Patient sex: F
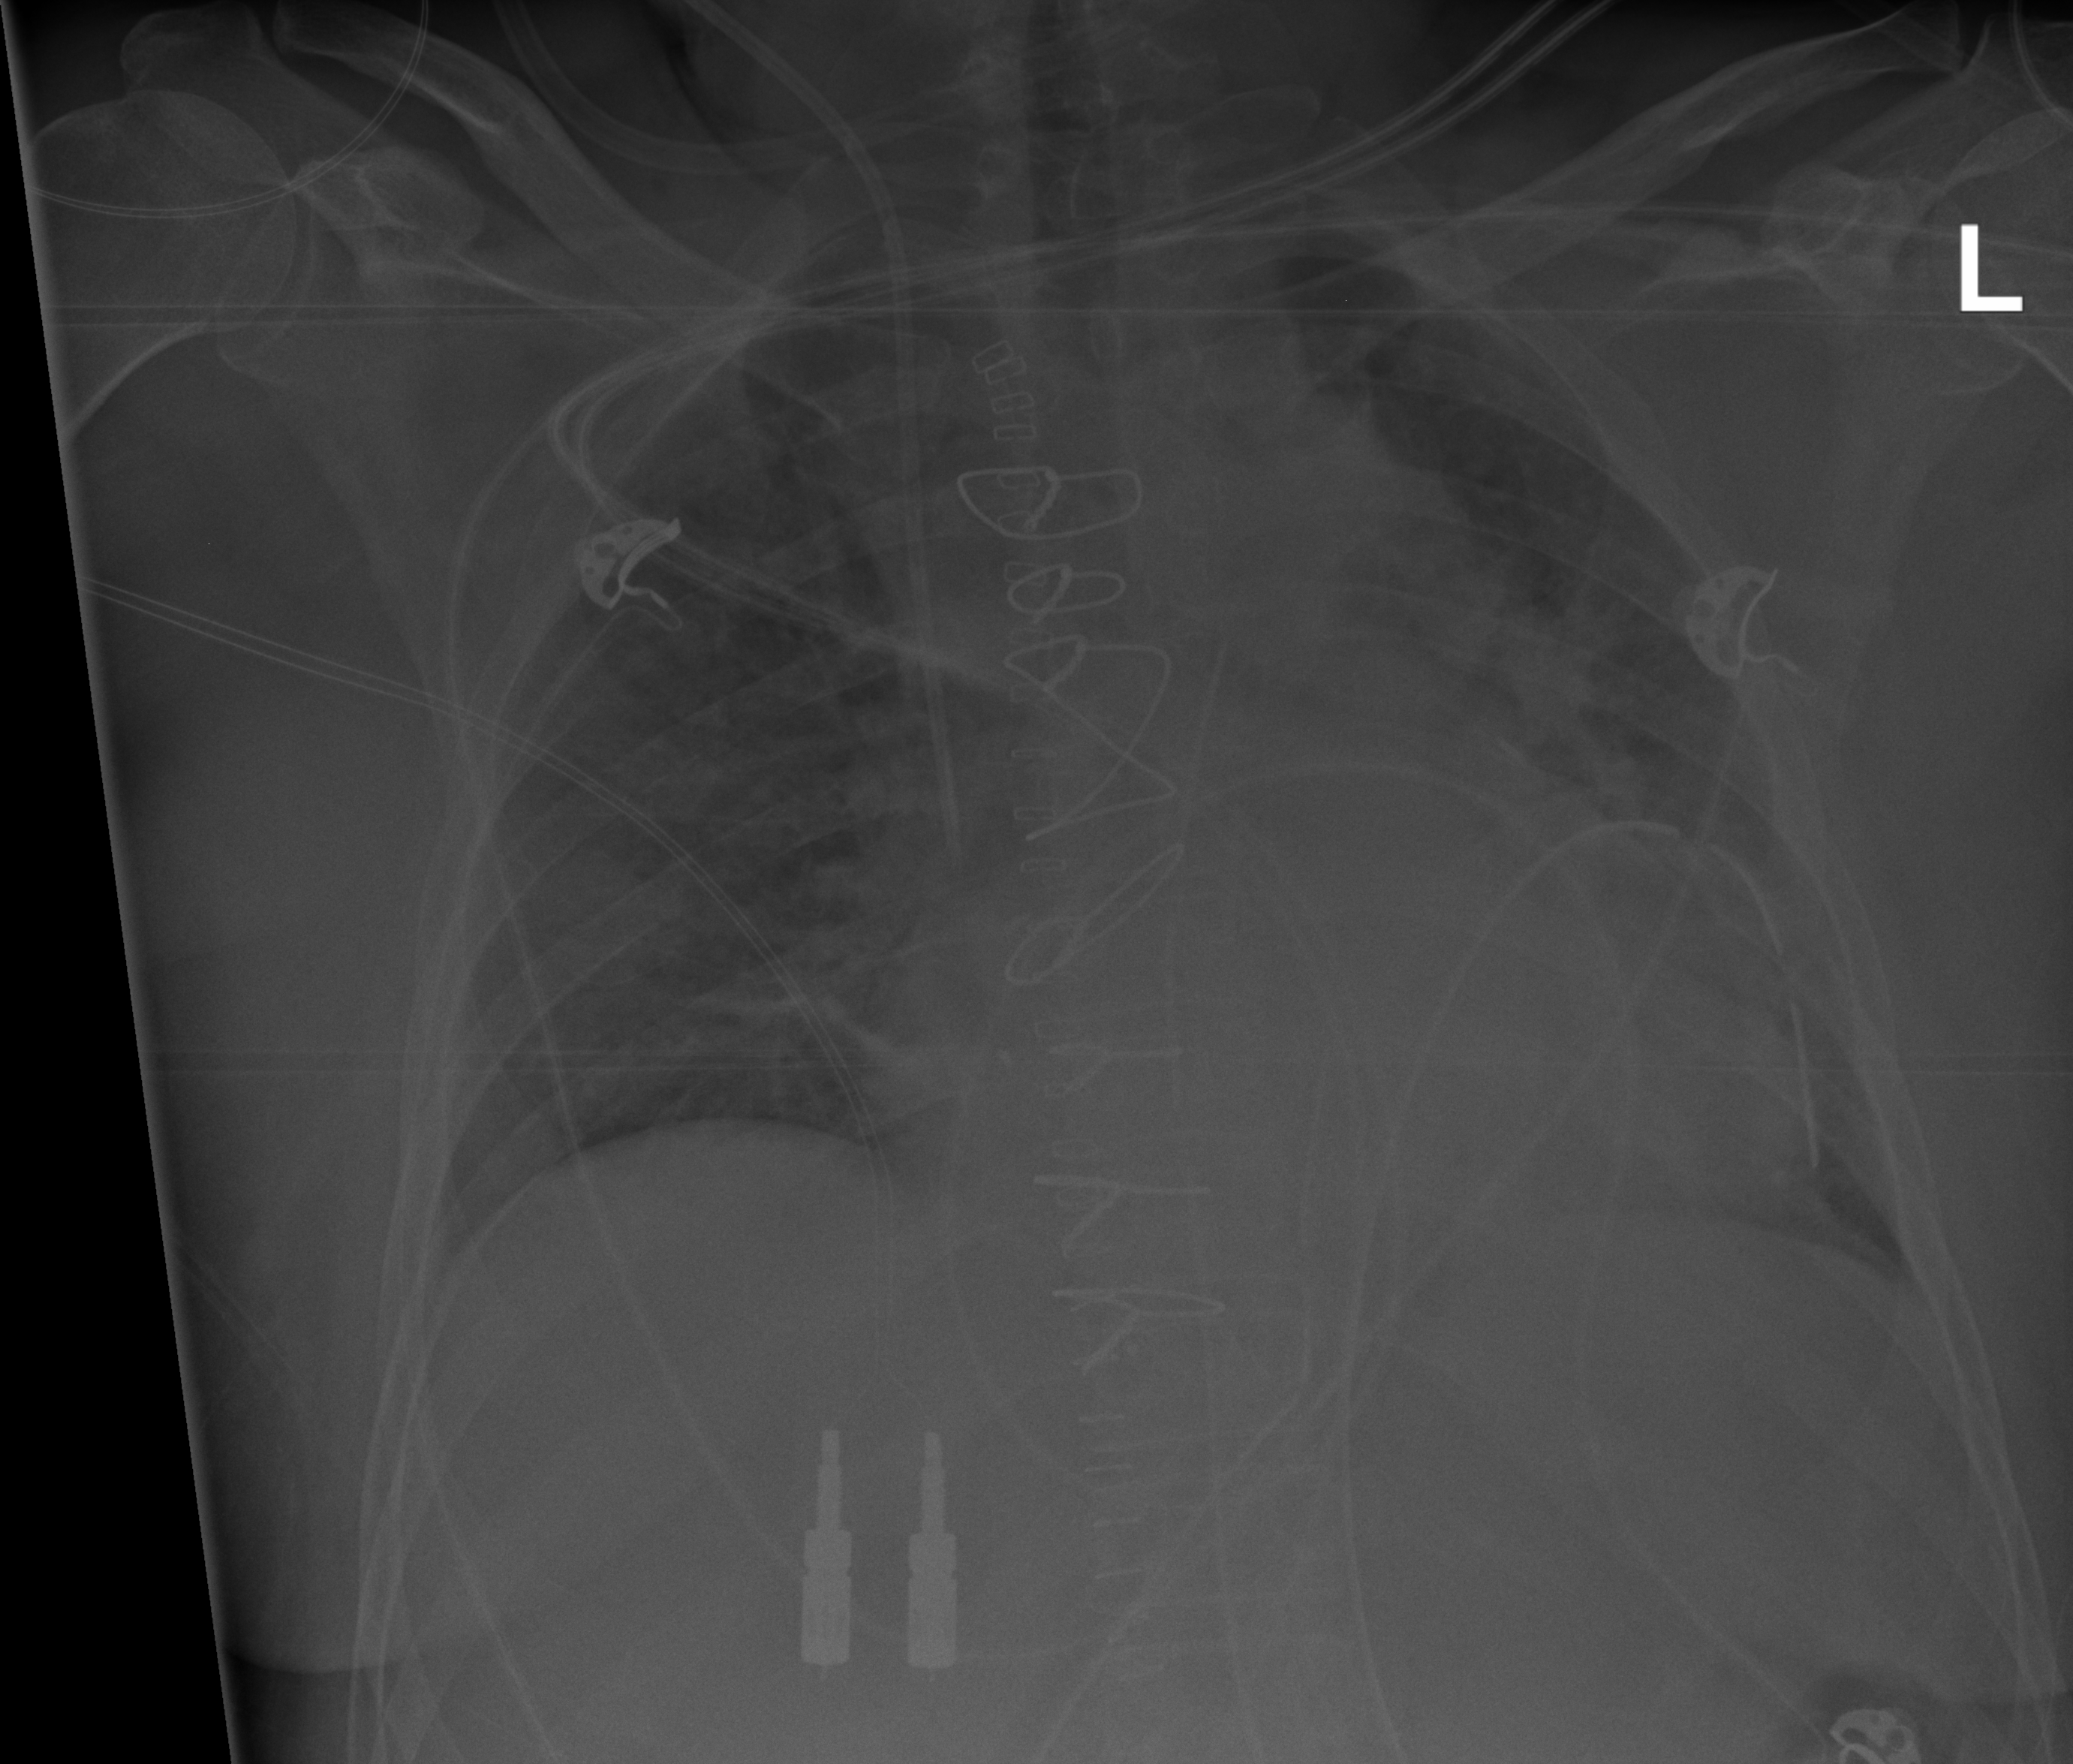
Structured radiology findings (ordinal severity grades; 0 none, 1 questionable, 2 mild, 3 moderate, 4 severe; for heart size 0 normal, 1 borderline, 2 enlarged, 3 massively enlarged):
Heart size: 2
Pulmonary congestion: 3
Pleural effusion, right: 1
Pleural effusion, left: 1
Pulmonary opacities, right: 0
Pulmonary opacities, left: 2
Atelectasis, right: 2
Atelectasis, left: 2